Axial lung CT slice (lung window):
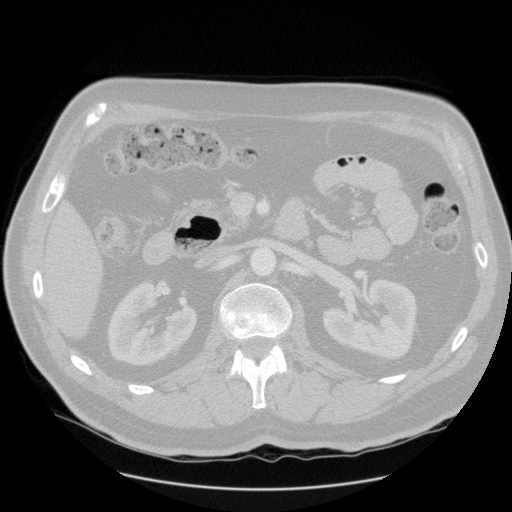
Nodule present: no